Question: I found out, that UITableView modify 'contentSize' property and I can't set it by myself.

This is my call stack. After this call 'contentSize' is modified. I don't want it, because of that I want to hide header, so I need to scroll view a little bit down, and to make it I set 'contentSize' little higher than visible to be able to scroll down a bit.
Any ideas how to hide table header, and keep it hidden after insertion/deletion ? By hide I mean table header initially "hidden" but show up when you scroll to the top.
I'm using 'NSFetchedResultsController' to fetch data with CoreData.
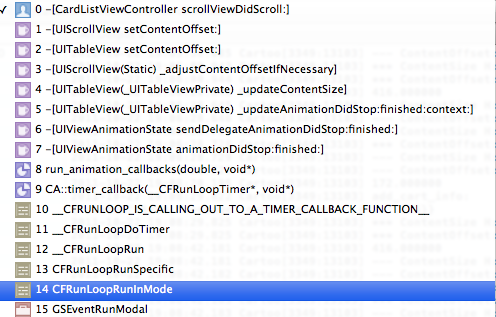
Answer: Looks like contentSize is modified by iOS private code just after controllerDidChangeContent is called.
Just for record. This is my solution (searchView is view that I want to hide):
'''
-(void)scrollViewDidScroll:(UIScrollView *)scrollView
{
if (scrollView.contentSize.height <= scrollView.frame.size.height)
{
[scrollView setContentOffset:CGPointMake(0, self.searchView.frame.size.height)];
[scrollView setContentSize:CGSizeMake(scrollView.contentSize.width, tableView.frame.size.height + self.searchView.frame.size.height)];
}
}
'''